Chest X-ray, PA view. Patient: 42 years old, sex M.
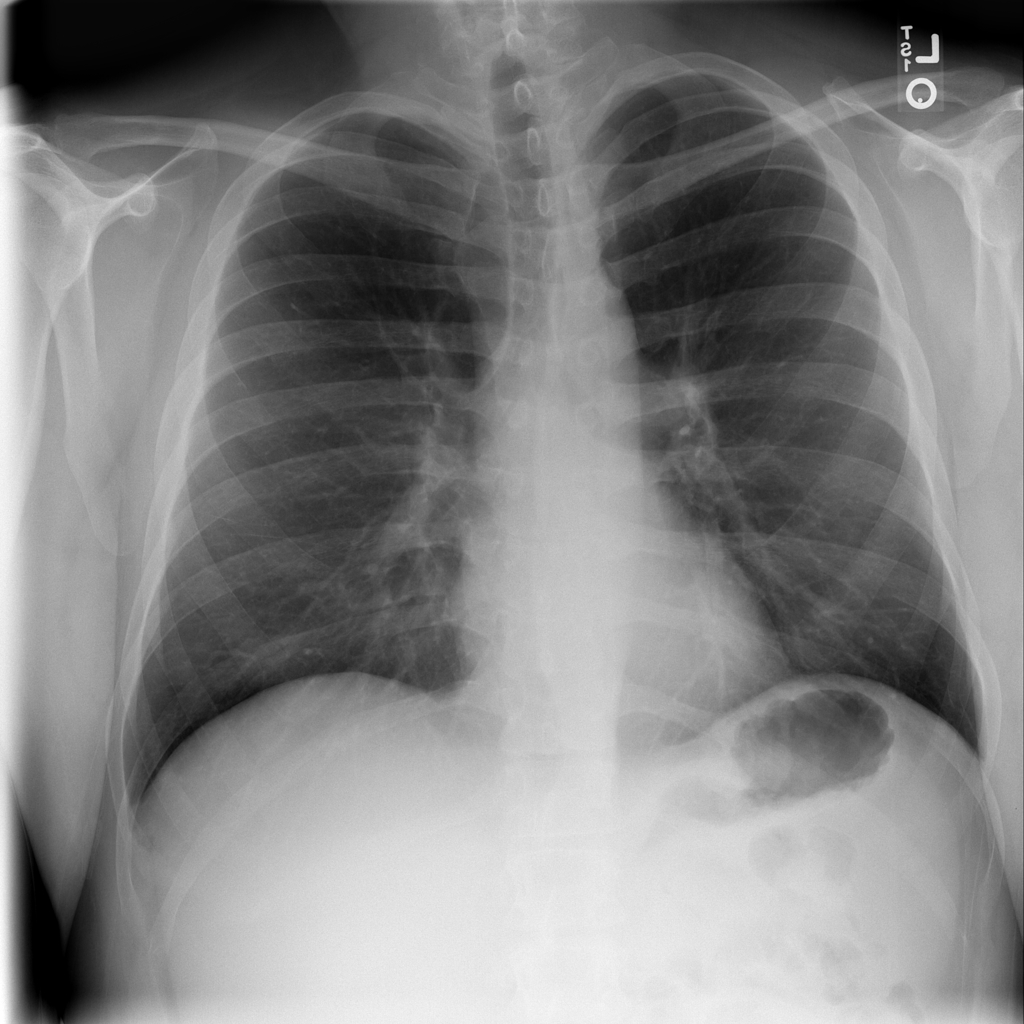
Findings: No Finding